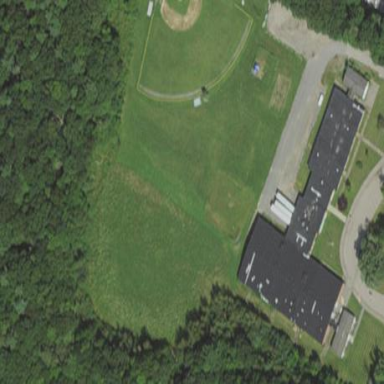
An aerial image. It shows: School.